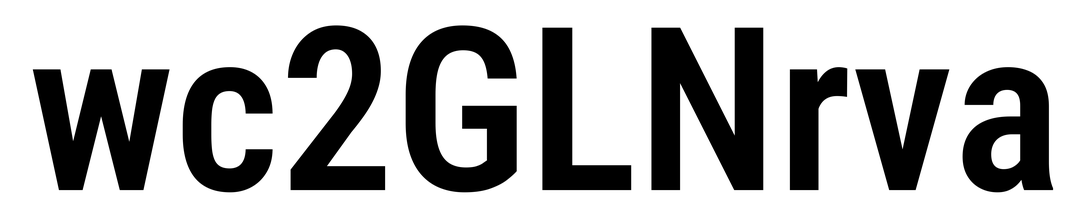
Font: Roboto_Condensed_SemiBold